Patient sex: M
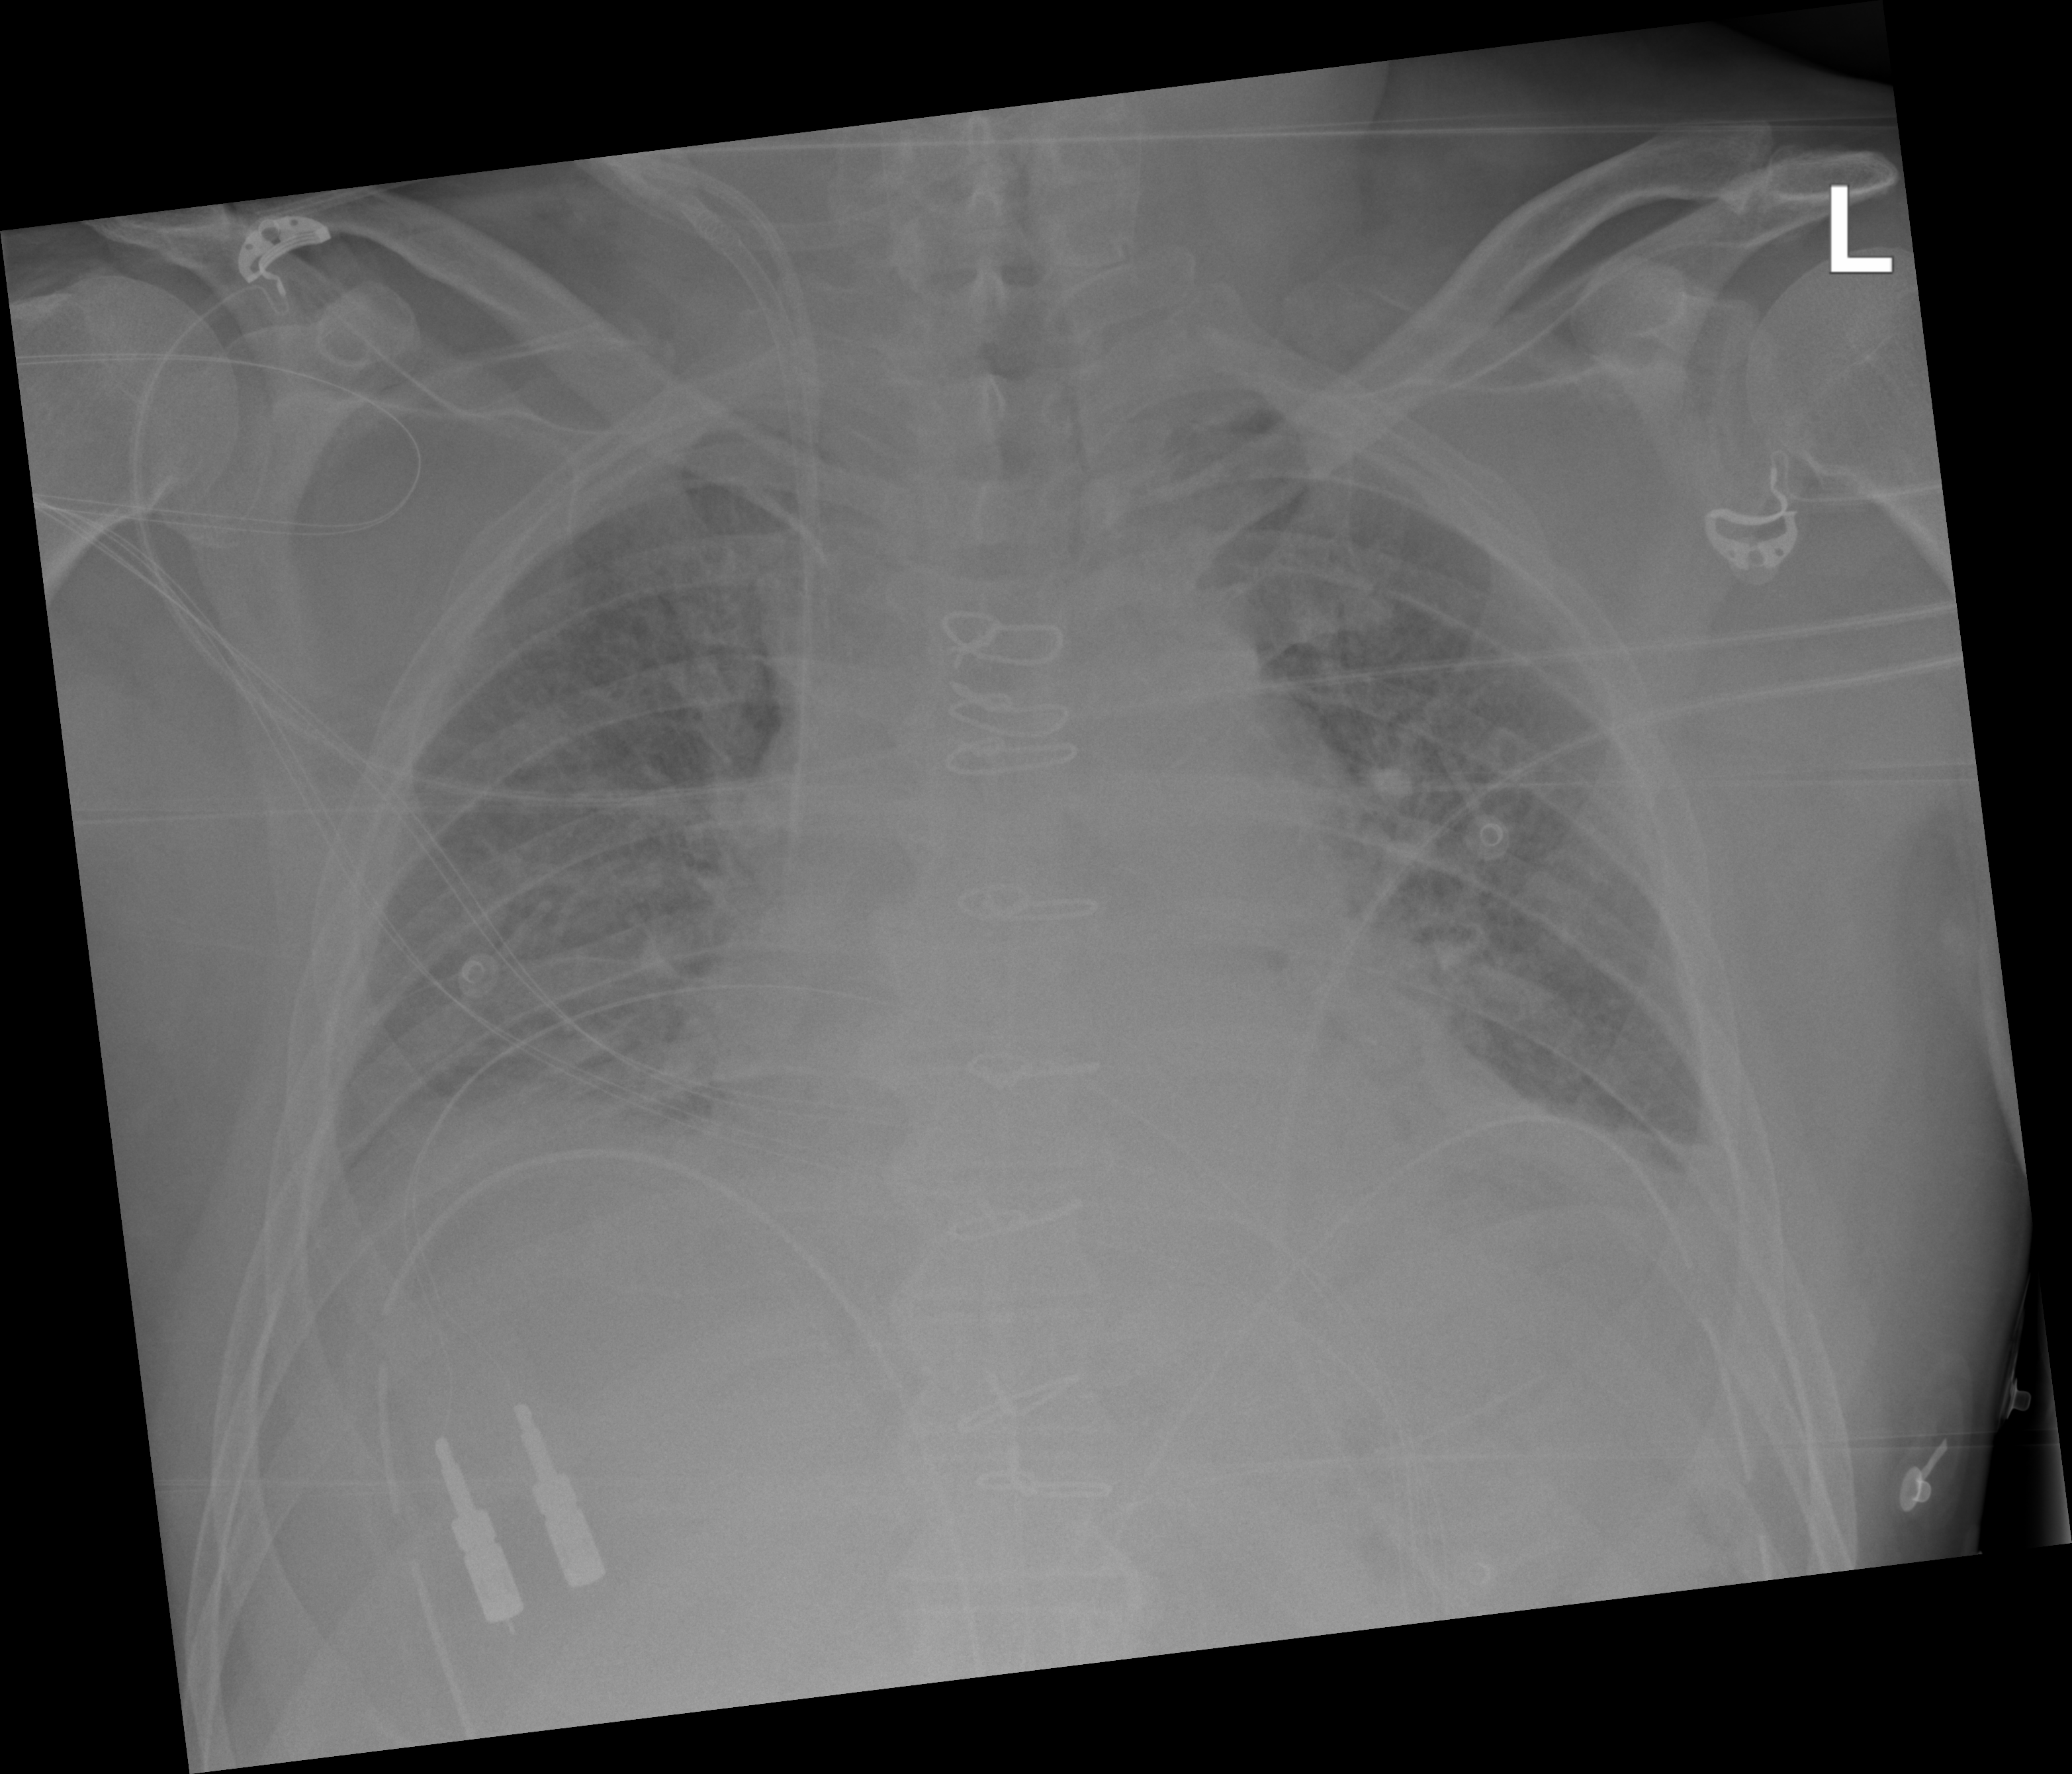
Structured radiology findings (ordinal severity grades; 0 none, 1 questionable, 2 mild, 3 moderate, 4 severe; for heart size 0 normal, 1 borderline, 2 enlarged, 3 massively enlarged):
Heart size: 1
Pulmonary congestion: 2
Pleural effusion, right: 2
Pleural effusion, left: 0
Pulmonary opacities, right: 0
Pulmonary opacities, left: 0
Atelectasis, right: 2
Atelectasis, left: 2